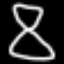
Label: hourglass